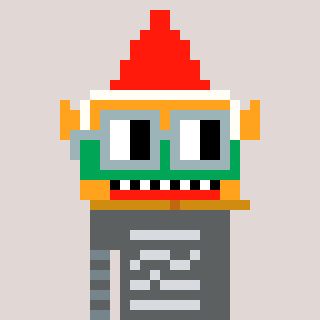
a pixel art character with square dark gray glasses, a gnome-shaped head and a yellow-colored body on a warm background